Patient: sex M, age 45
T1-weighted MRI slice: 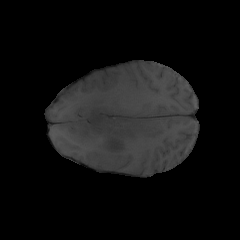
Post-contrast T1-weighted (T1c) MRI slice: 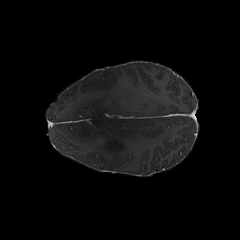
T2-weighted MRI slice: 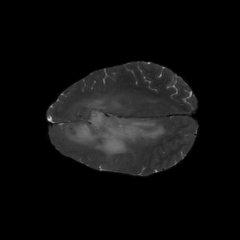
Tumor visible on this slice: yes
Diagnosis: Astrocytoma, IDH-mutant
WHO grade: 3